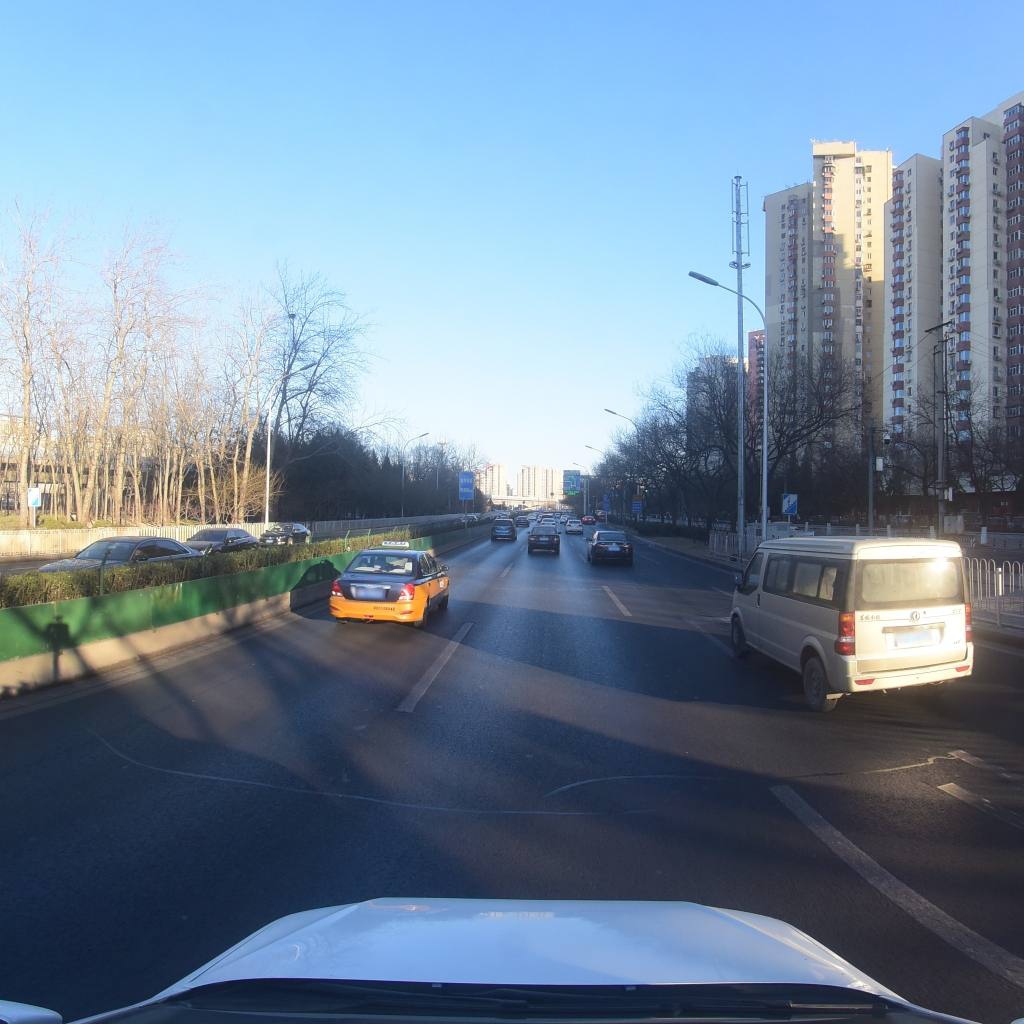
Region: Fengtai
Road damage annotations: transverse patch, transverse patch